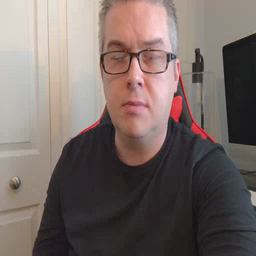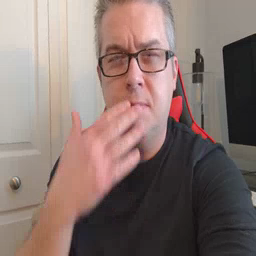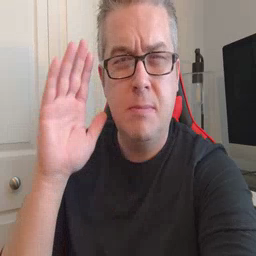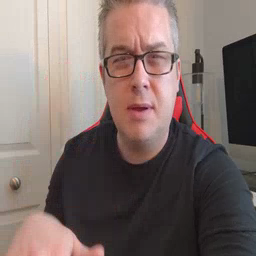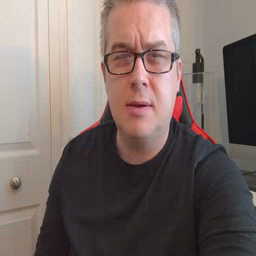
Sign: bad